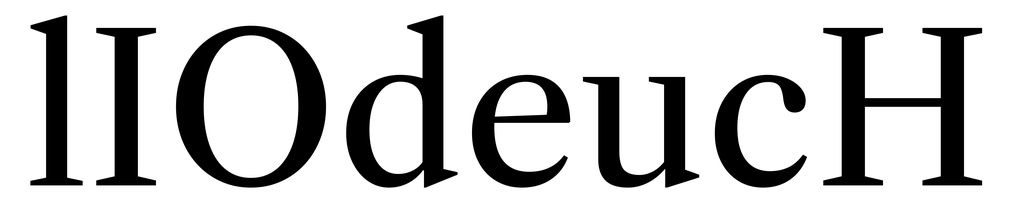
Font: LibreCaslonText_Regular